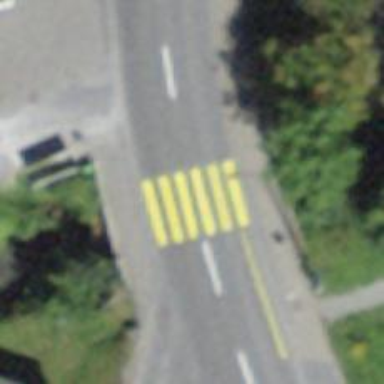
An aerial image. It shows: Marked crossing with zebra stripes on the road.